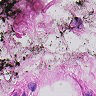
Metastatic tissue present: no